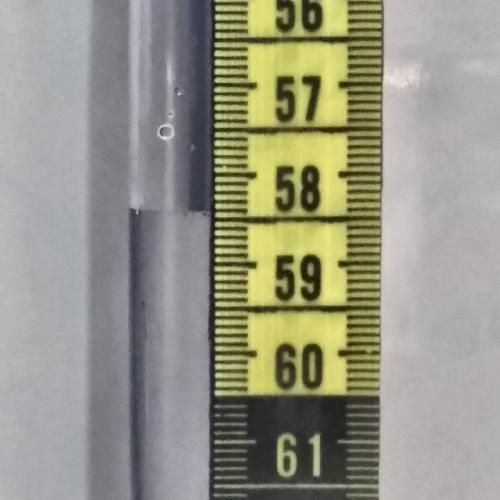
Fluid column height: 58.4 cm